Question: I followed the answer from @PythononToast <URL> The plot first generated is correct, but values changed after clicking the drop-down filter. As we can see from the plot he generated was not correct. May I know the reason?
'''
import pandas as pd
import plotly.graph_objects as go
#Dummy data
df_germany = pd.DataFrame({'Fuels':[2010,2011],'Coal':[200,250],'Gas':[400,500]})
df_poland = pd.DataFrame({'Fuels':[2010,2011],'Coal':[500,150],'Gas':[600,100]})
df_spain = pd.DataFrame({'Fuels':[2010,2011],'Coal':[700,260],'Gas':[900,400]})
#put dataframes into object for easy access:
df_dict = {'Germany': df_germany,
'Poland': df_poland,
'Spain': df_spain}
#create a figure from the graph objects (not plotly express) library
fig = go.Figure()
buttons = []
i = 0
#iterate through dataframes in dict
for country, df in df_dict.items():
#iterate through columns in dataframe (not including the year column)
for column in df.drop(columns=['Fuels']):
#add a bar trace to the figure for the country we are on
fig.add_trace(go.Bar(
name = column,
#x axis is "fuels" where dates are stored as per example
x = df.Fuels.to_list(),
#y axis is the data for the column we are on
y = df[column].to_list(),
#setting only the first country to be visible as default
visible = (i==0)
)
)
#args is a list of booleans that tells the buttons which trace to show on click
args = [False] * len(df_dict)
args[i] = True
#create a button object for the country we are on
button = dict(label = country,
method = "update",
args=[{"visible": args}])
#add the button to our list of buttons
buttons.append(button)
#i is an iterable used to tell our "args" list which value to set to True
i+=1
fig.update_layout(
updatemenus=[
dict(
#change this to "buttons" for individual buttons
type="dropdown",
#this can be "left" or "right" as you like
direction="down",
#(1,1) refers to the top right corner of the plot
x = 1,
y = 1,
#the list of buttons we created earlier
buttons = buttons)
],
#stacked bar chart specified here
barmode = "stack",
#so the x axis increments once per year
xaxis = dict(dtick = 1))
fig.show()
'''

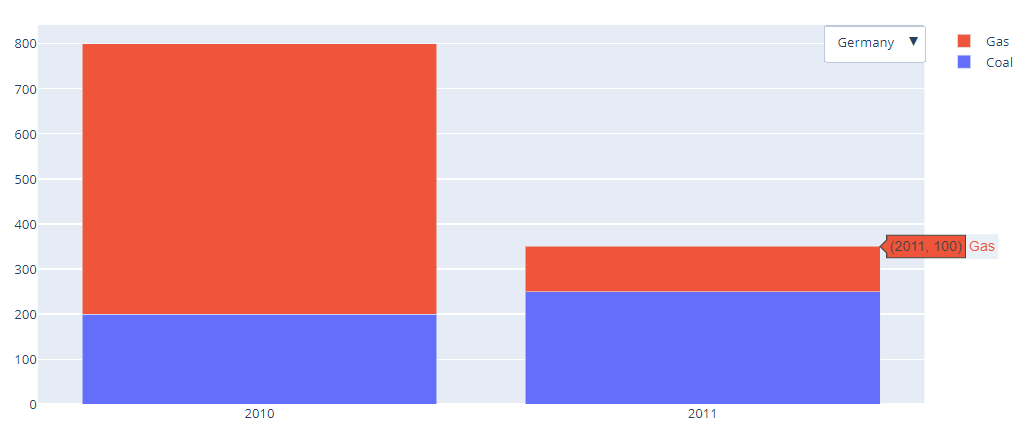
Answer: The source of this issue is that the code does not create the 'buttons' list correctly. If you print this list after it is created, you will get the following:
'''
[{'label': 'Germany', 'method': 'update', 'args': [{'visible': [True, False, False]}]},
{'label': 'Poland', 'method': 'update', 'args': [{'visible': [False, True, False]}]},
{'label': 'Spain', 'method': 'update', 'args': [{'visible': [False, False, True]}]}]
'''
Each list corresponding to the key ''visible'' indicates which traces should be shown in the plot when a country is selected. The problem is that the nested 'for' loops create a total of 6 traces: one each for gas and coal data for every country. Thus the list assigned to ''visible'' should consist of 6 boolean values: for a given country it should have two 'True' values, corresponding to gas and coal traces for this country. In other words, the 'buttons' list should look as follows:
'''
[{'label': 'Germany', 'method': 'update', 'args': [{'visible': [True, True, False, False, False, False]}]},
{'label': 'Poland', 'method': 'update', 'args': [{'visible': [False, False, True, True, False, False]}]},
{'label': 'Spain', 'method': 'update', 'args': [{'visible': [False, False, False, False, True, True]}]}]
'''
Below is the code modified to fix this. It changes only the way the 'args' list is created inside the outer 'for' loop, since this is the list that gets assigned to ''visible''.
'''
import pandas as pd
import plotly.graph_objects as go
#Dummy data
df_germany = pd.DataFrame({'Fuels':[2010,2011],'Coal':[200,250],'Gas':[400,500]})
df_poland = pd.DataFrame({'Fuels':[2010,2011],'Coal':[500,150],'Gas':[600,100]})
df_spain = pd.DataFrame({'Fuels':[2010,2011],'Coal':[700,260],'Gas':[900,400]})
#put dataframes into object for easy access:
df_dict = {'Germany': df_germany,
'Poland': df_poland,
'Spain': df_spain}
#create a figure from the graph objects (not plotly express) library
fig = go.Figure()
buttons = []
i = 0
n_cols = len(df_germany.columns) - 1
#iterate through dataframes in dict
for country, df in df_dict.items():
#iterate through columns in dataframe (not including the year column)
for column in df.drop(columns=['Fuels']):
#add a bar trace to the figure for the country we are on
fig.add_trace(go.Bar(
name = column,
#x axis is "fuels" where dates are stored as per example
x = df.Fuels.to_list(),
#y axis is the data for the column we are on
y = df[column].to_list(),
#setting only the first country to be visible as default
visible = (i==0)
)
)
#args is a list of booleans that tells the buttons which trace to show on click
args = [False] * len(df_dict)*(n_cols)
args[i*n_cols:(i+1)*n_cols] = [True]*n_cols
#create a button object for the country we are on
button = dict(label = country,
method = "update",
args=[{"visible": args}])
#add the button to our list of buttons
buttons.append(button)
#i is an iterable used to tell our "args" list which value to set to True
i+=1
fig.update_layout(
updatemenus=[
dict(
#change this to "buttons" for individual buttons
type="dropdown",
#this can be "left" or "right" as you like
direction="down",
#(1,1) refers to the top right corner of the plot
x = 1,
y = 1,
#the list of buttons we created earlier
buttons = buttons)
],
#stacked bar chart specified here
barmode = "stack",
#so the x axis increments once per year
xaxis = dict(dtick = 1))
fig.show()
'''